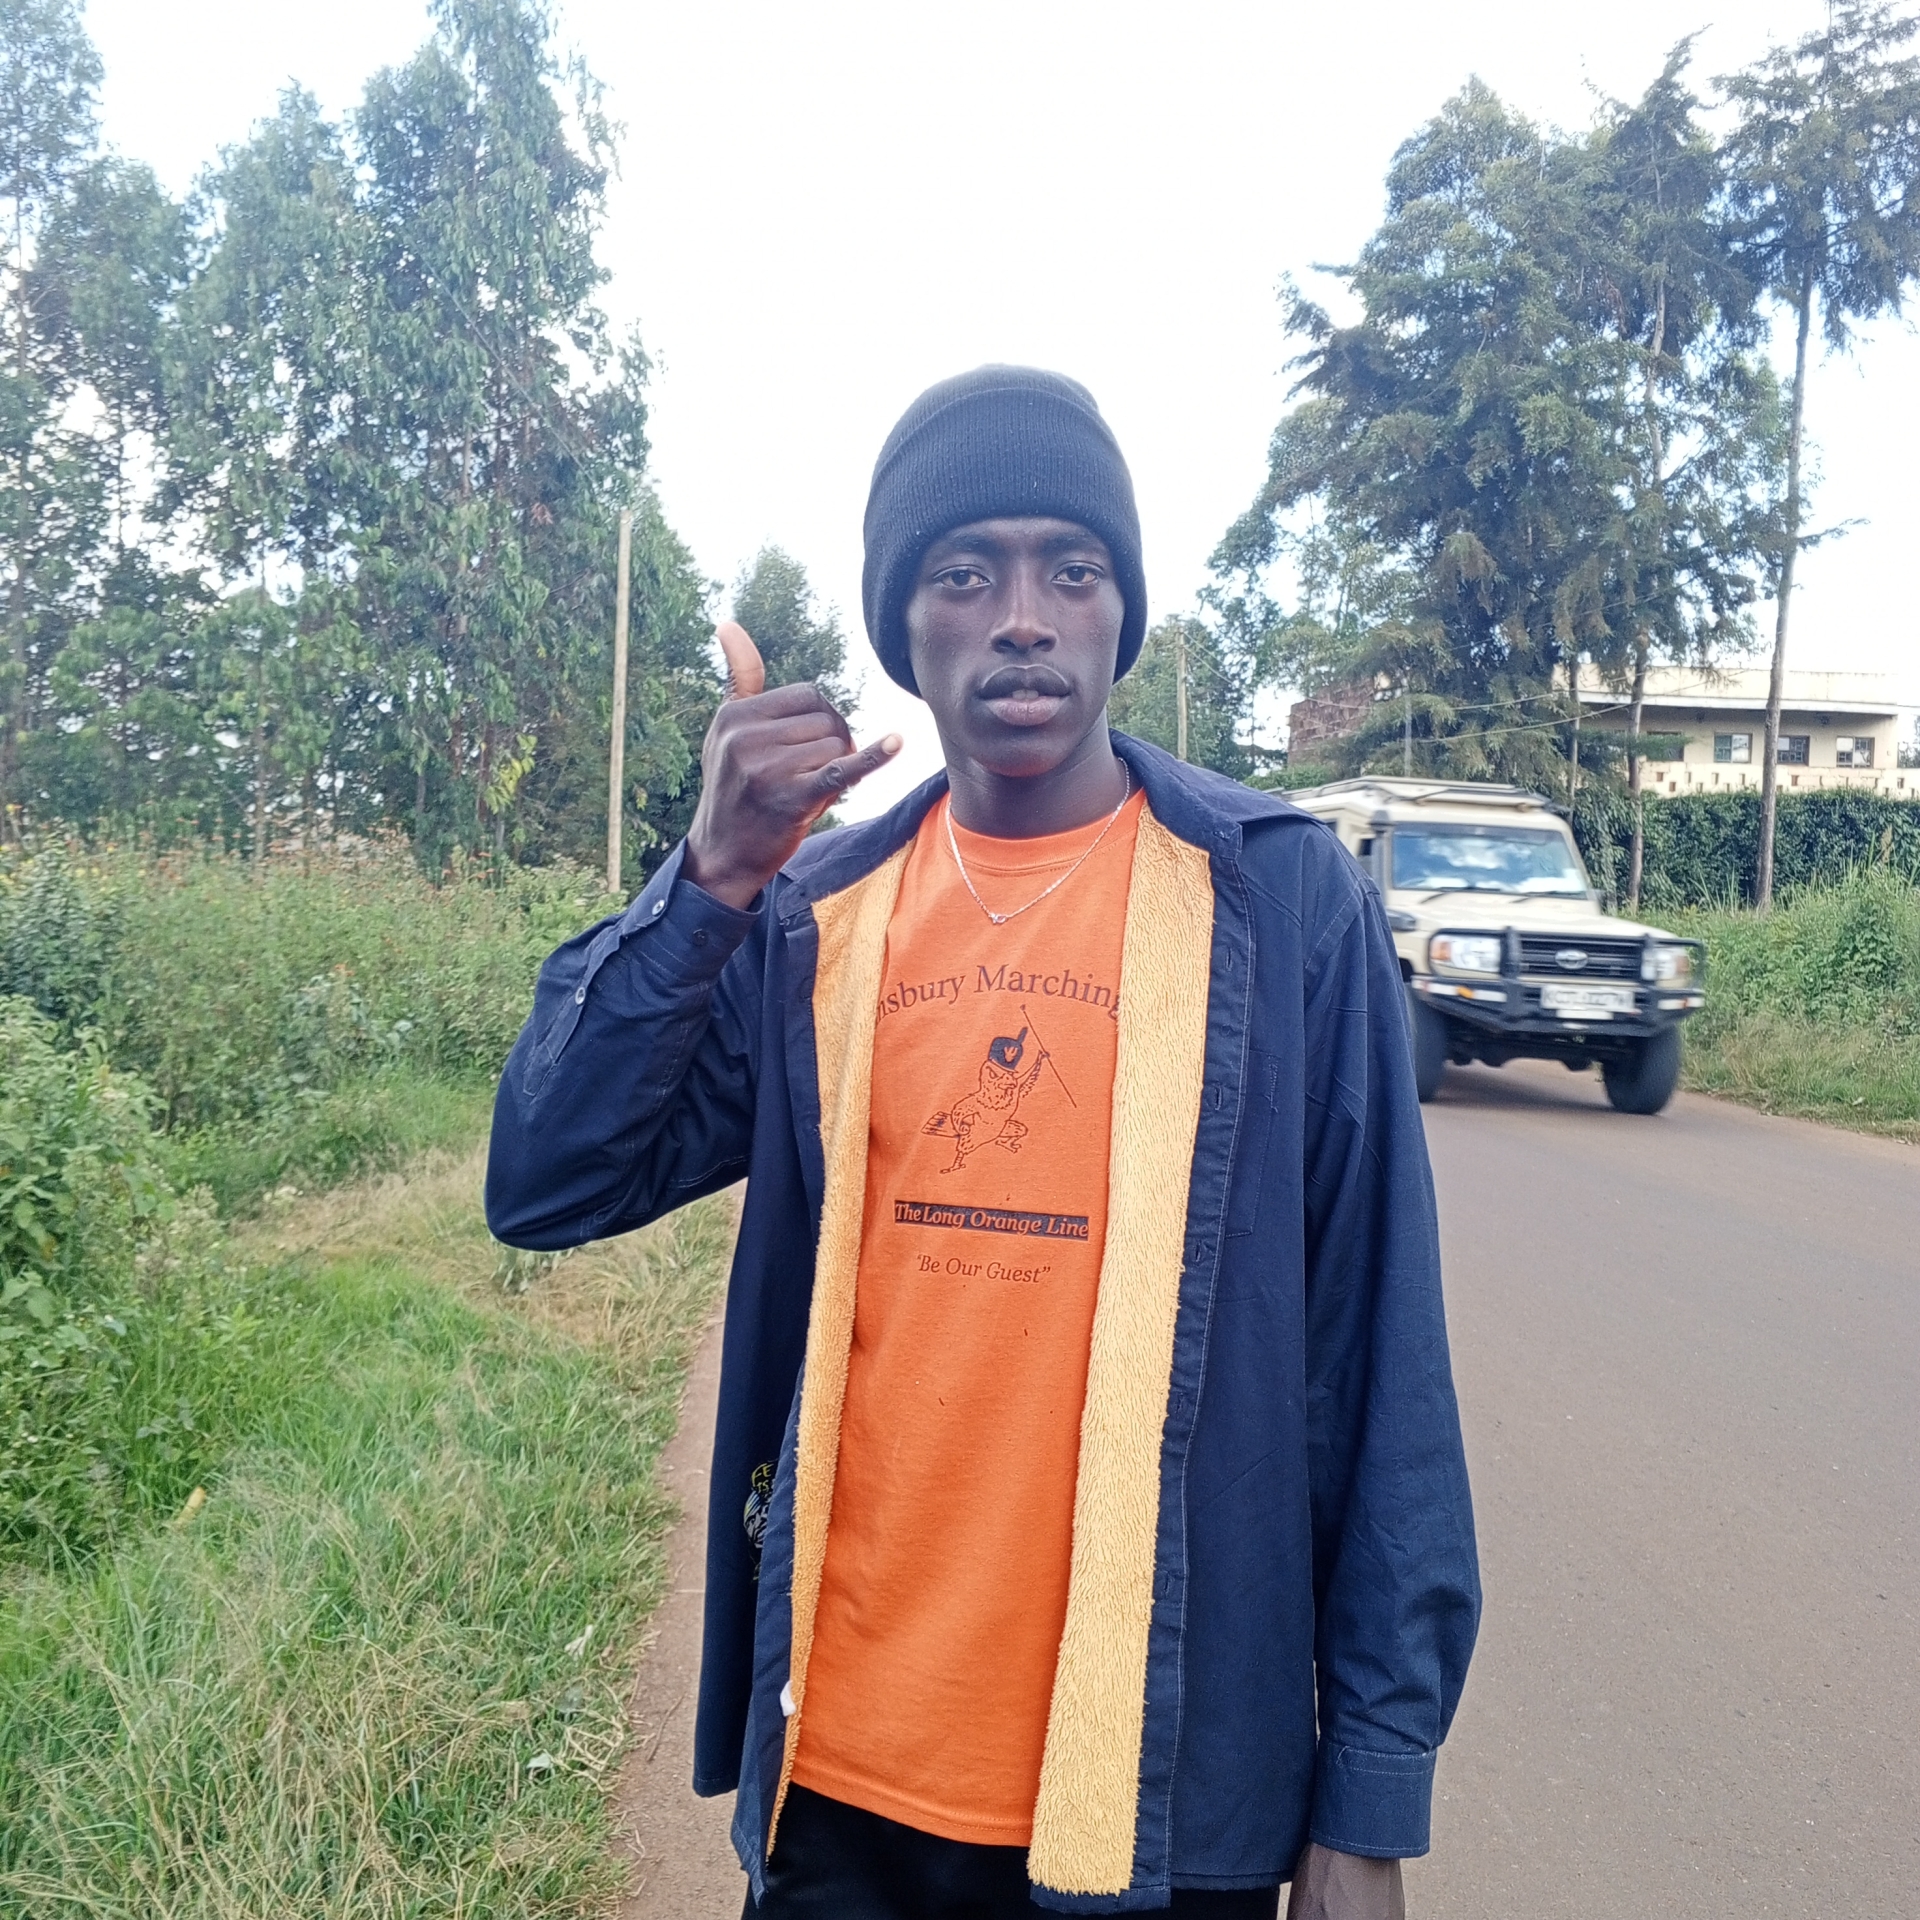
Label: clear